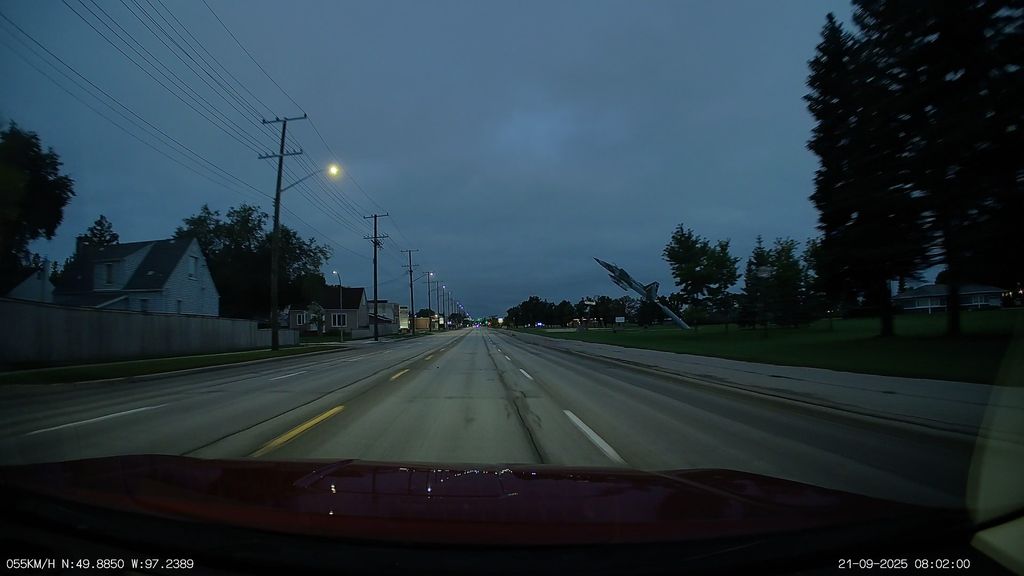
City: winnipeg